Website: crate-barrel
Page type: store-pickup
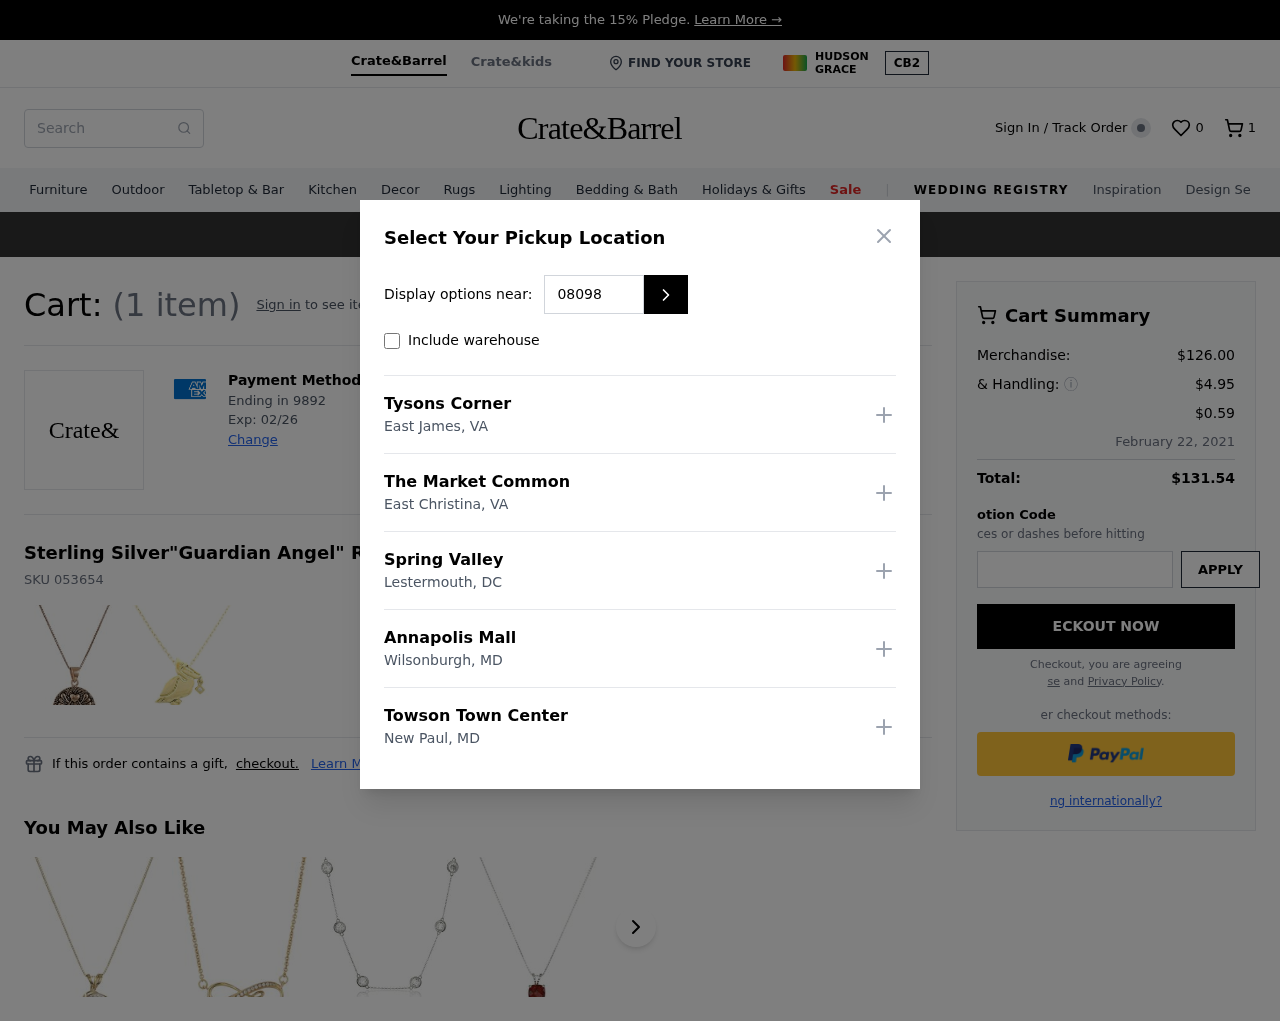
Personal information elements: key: PII_CARD_EXPIRY
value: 02/26
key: PII_CARD_LAST4
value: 9892
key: PII_LOCATION1_CITY
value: East James
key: PII_LOCATION1_NAME
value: Tysons Corner
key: PII_LOCATION1_STATE
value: VA
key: PII_LOCATION2_CITY
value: East Christina
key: PII_LOCATION2_NAME
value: The Market Common
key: PII_LOCATION2_STATE
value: VA
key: PII_LOCATION3_CITY
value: Lestermouth
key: PII_LOCATION3_NAME
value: Spring Valley
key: PII_LOCATION3_STATE
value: DC
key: PII_LOCATION4_CITY
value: Wilsonburgh
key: PII_LOCATION4_NAME
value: Annapolis Mall
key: PII_LOCATION4_STATE
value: MD
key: PII_LOCATION5_CITY
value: New Paul
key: PII_LOCATION5_NAME
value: Towson Town Center
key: PII_LOCATION5_STATE
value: MD
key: PII_POSTCODE
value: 08098
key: PII_STATE_ABBR2
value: MD
Product elements: key: PRODUCT1_NAME
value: Sterling Silver"Guardian Angel" Reversible Angel Pendant Necklace, 18"
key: PRODUCT1_SKU
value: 053654
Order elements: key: ORDER_NUM_ITEMS
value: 1
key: ORDER_NUM_ITEMS
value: (1 item)
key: ORDER_SUBTOTAL
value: $126.00
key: ORDER_SHIPPING_COST
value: $4.95
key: ORDER_SURCHARGE
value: $0.59
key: ORDER_DELIVERY_DATE
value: February 22, 2021
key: ORDER_TOTAL
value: $131.54
Search elements: key: HEADER_SEARCH
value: Search
Other elements: key: WISHLIST_NUM_ITEMS
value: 0